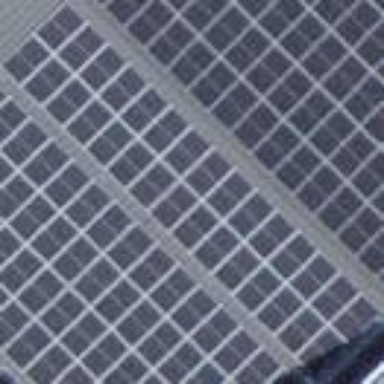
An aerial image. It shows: Solar power generator.